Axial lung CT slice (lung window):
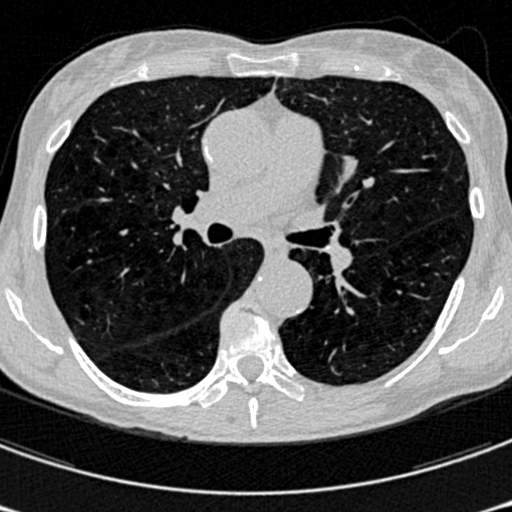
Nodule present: no